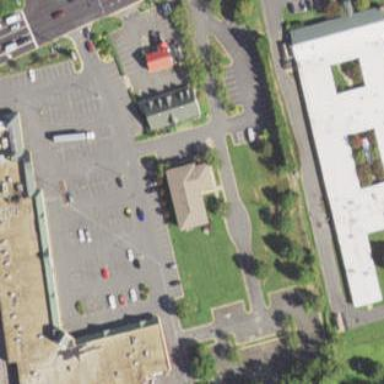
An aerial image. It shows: Commercial building.